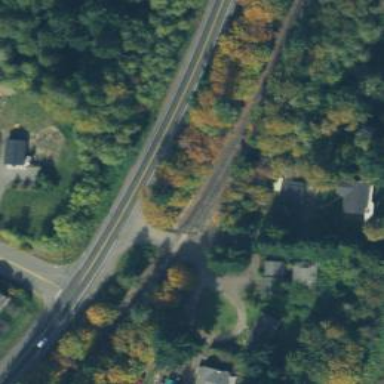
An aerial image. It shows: Railway level crossing.